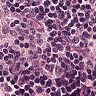
Metastatic tissue present: no